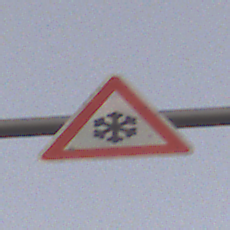
Verkehrszeichen: SchneeOderEisglaette
Umgebung: Outdoor, Nature
Tageszeit: SunriseSunset
Wetter: Clear
Licht: Natural
Jahreszeit: NotSpecified
Kontrast: LowContrast